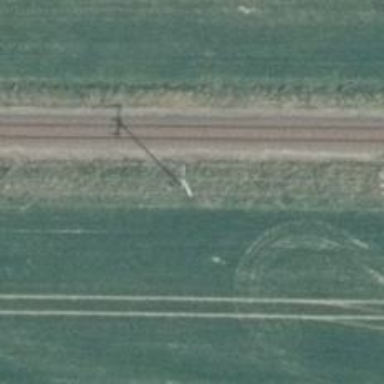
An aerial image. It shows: Power pole.